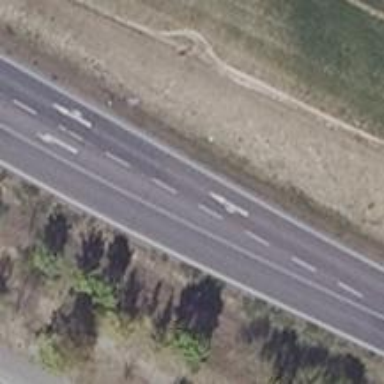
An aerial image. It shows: Asphalt road classified as primary highway which is motorroad.